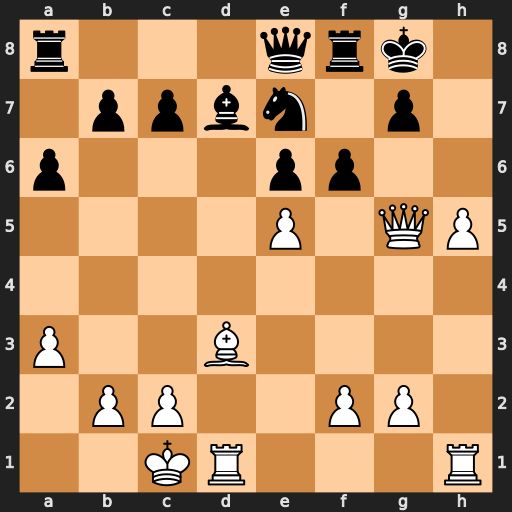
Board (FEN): r3qrk1/1ppbn1p1/p3pp2/4P1QP/8/P2B4/1PP2PP1/2KR3R
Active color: w
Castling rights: -
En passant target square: -
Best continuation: exf6 Rxf6 h6